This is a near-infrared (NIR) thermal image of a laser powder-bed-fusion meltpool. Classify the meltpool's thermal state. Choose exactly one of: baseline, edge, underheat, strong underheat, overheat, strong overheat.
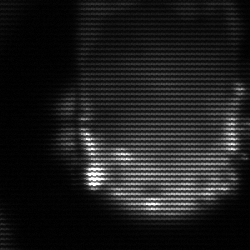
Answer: baseline